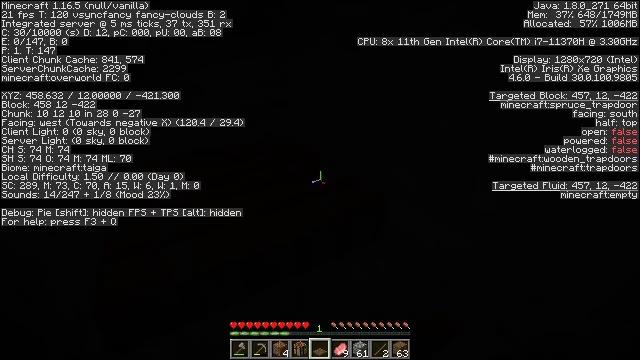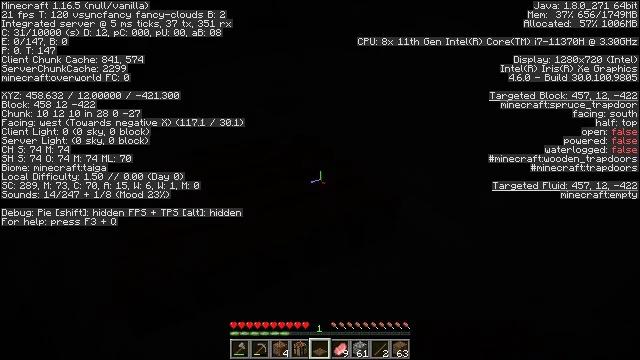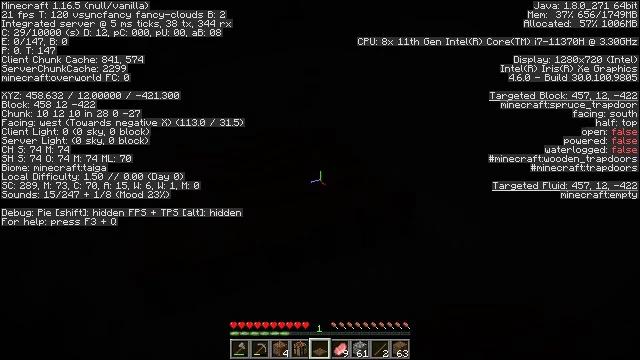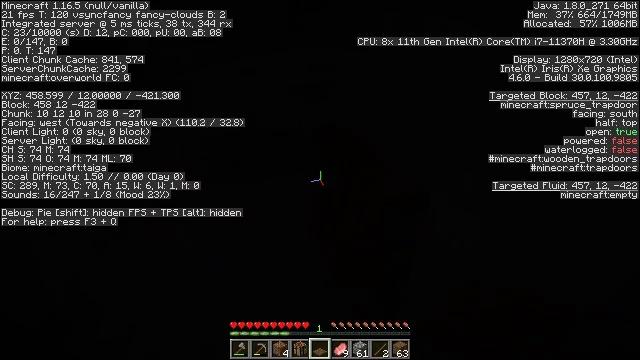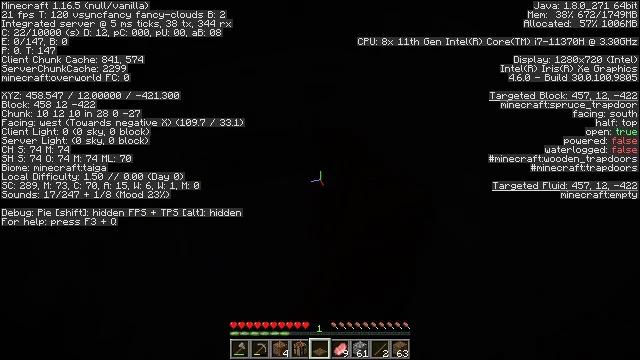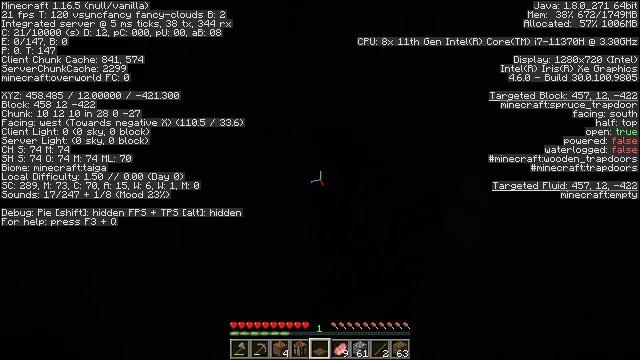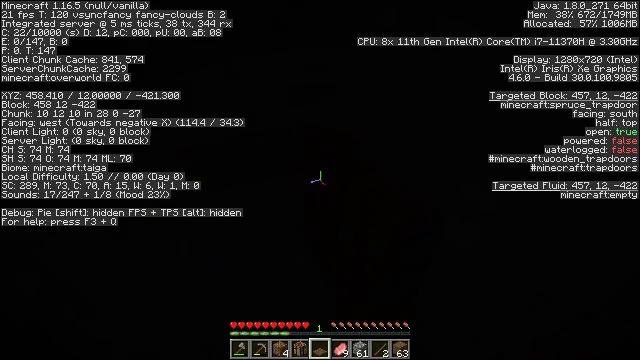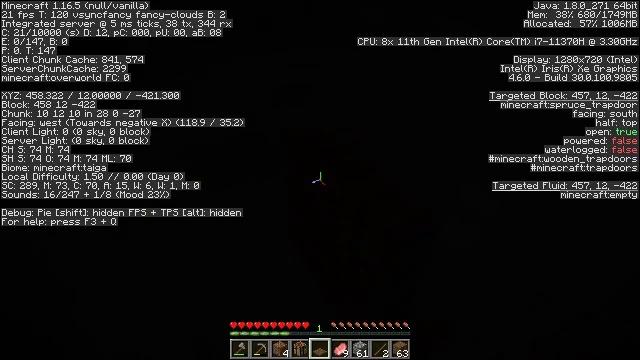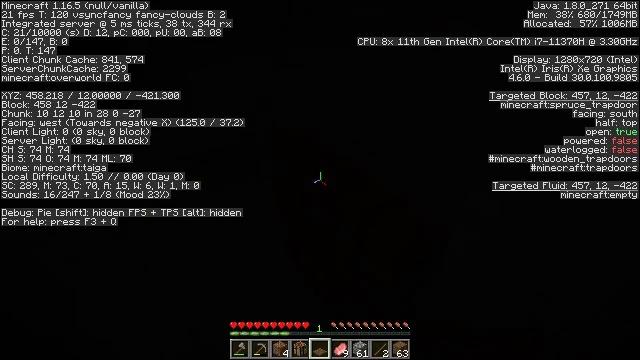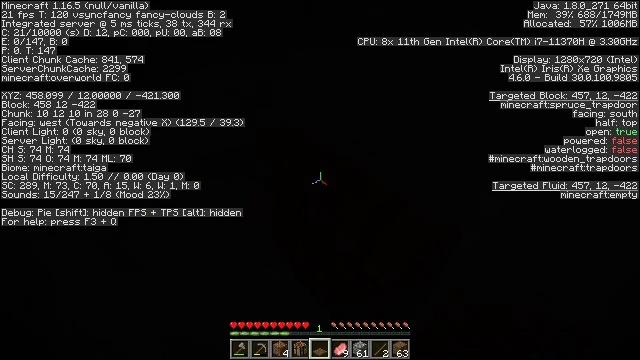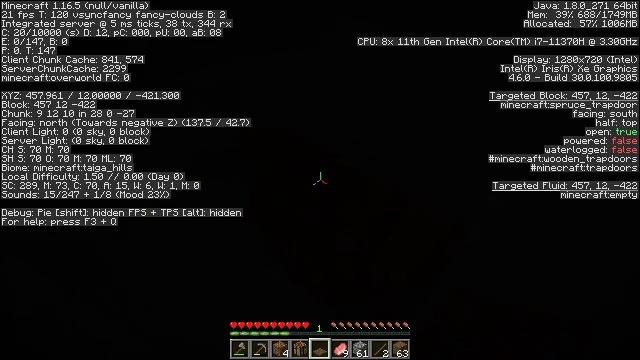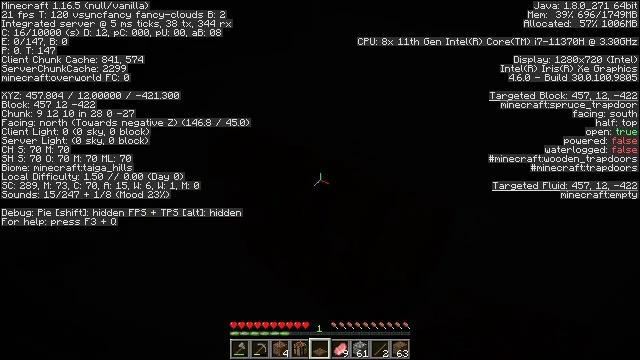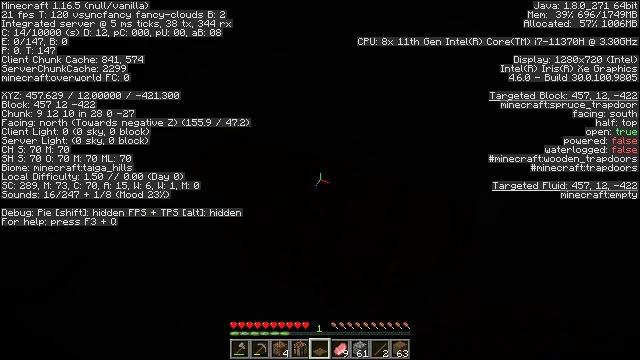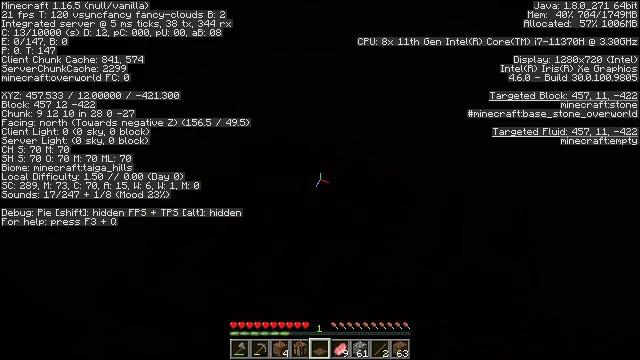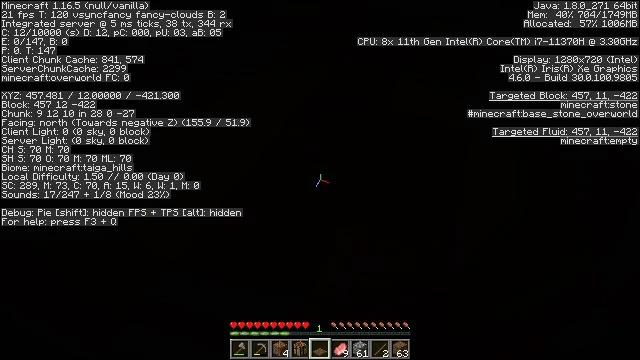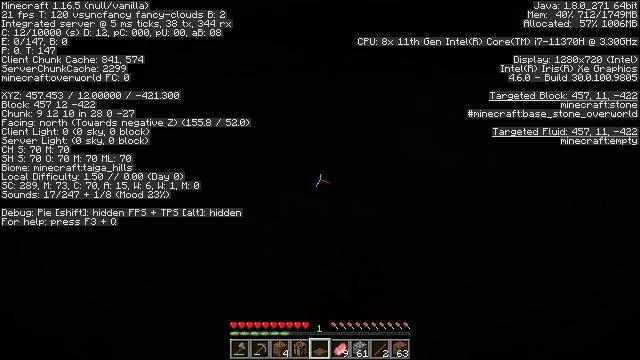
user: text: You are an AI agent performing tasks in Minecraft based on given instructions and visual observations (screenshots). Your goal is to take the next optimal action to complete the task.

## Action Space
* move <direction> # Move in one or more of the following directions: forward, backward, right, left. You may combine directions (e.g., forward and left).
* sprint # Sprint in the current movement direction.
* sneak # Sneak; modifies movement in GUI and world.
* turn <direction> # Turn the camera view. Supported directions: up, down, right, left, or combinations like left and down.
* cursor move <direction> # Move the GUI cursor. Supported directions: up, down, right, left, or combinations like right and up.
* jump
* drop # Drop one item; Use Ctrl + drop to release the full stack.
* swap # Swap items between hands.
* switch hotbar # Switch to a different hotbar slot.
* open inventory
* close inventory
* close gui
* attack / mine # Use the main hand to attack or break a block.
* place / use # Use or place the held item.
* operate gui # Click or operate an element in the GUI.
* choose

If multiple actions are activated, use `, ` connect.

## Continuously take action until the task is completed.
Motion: motion action
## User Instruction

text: Retrieve the spruce trapdoor by mining.
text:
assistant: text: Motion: turn left
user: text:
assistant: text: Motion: turn left and down
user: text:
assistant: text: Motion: move left, turn left and down, use / place
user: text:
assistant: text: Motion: move left, use / place
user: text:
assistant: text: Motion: move left, use / place
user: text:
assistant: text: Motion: move left, turn right
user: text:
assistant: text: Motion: move left, turn right
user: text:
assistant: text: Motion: move left, turn right and down
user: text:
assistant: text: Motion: move left, turn right and down
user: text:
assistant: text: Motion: move left, turn right and down
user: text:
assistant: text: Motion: move left, turn right and down
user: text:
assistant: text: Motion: move left, turn right and down
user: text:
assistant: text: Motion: turn down, use / place
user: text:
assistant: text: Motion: turn down, use / place
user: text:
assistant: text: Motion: use / place
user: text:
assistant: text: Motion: use / place
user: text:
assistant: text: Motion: turn right and up
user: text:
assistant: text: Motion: move left, turn right and up
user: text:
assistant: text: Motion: move left, turn right and up
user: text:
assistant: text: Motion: move left, turn right and up
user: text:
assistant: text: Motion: move left, turn right and up
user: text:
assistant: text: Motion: move left, turn right and up
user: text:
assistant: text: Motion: turn right and up
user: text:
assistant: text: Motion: turn right and up
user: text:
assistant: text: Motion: turn right and up
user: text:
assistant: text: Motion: turn right and up, switch to hotbar 1
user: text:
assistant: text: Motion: turn right and up, switch to hotbar 1
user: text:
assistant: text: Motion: turn right and up, switch to hotbar 1
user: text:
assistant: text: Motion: turn right and up, attack / mine, switch to hotbar 1
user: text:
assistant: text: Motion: attack / mine